Question: I am overlaying a world map from the 'maps' package onto a 'ggplot2' raster geometry. However, this raster is not centered on the prime meridian (0 deg), but on 180 deg (roughly the Bering Sea and the Pacific). The following code gets the map and recenters the map on 180 degree:
'''
require(maps)
world_map = data.frame(map(plot=FALSE)[c("x","y")])
names(world_map) = c("lon","lat")
world_map = within(world_map, {
lon = ifelse(lon < 0, lon + 360, lon)
})
ggplot(aes(x = lon, y = lat), data = world_map) + geom_path()
'''
which yields the following output:

Quite obviously there are the lines draw between polygons that are on one end or the other of the prime meridian. My current solution is to replace points close to the prime meridian by NA, replacing the 'within' call above by:
'''
world_map = within(world_map, {
lon = ifelse(lon < 0, lon + 360, lon)
lon = ifelse((lon < 1) | (lon > 359), NA, lon)
})
ggplot(aes(x = lon, y = lat), data = world_map) + geom_path()
'''
Which leads to the correct image. I now have a number of question:
1. There must be a better way of centering the map on another meridian. I tried using the orientation parameter in map, but setting this to orientation = c(0,180,0) did not yield the correct result, in fact it did not change anything to the result object (all.equal yielded TRUE).
2. Getting rid of the horizontal stripes should be possible without deleting some of the polygons. It might be that solving point 1. also solves this point.
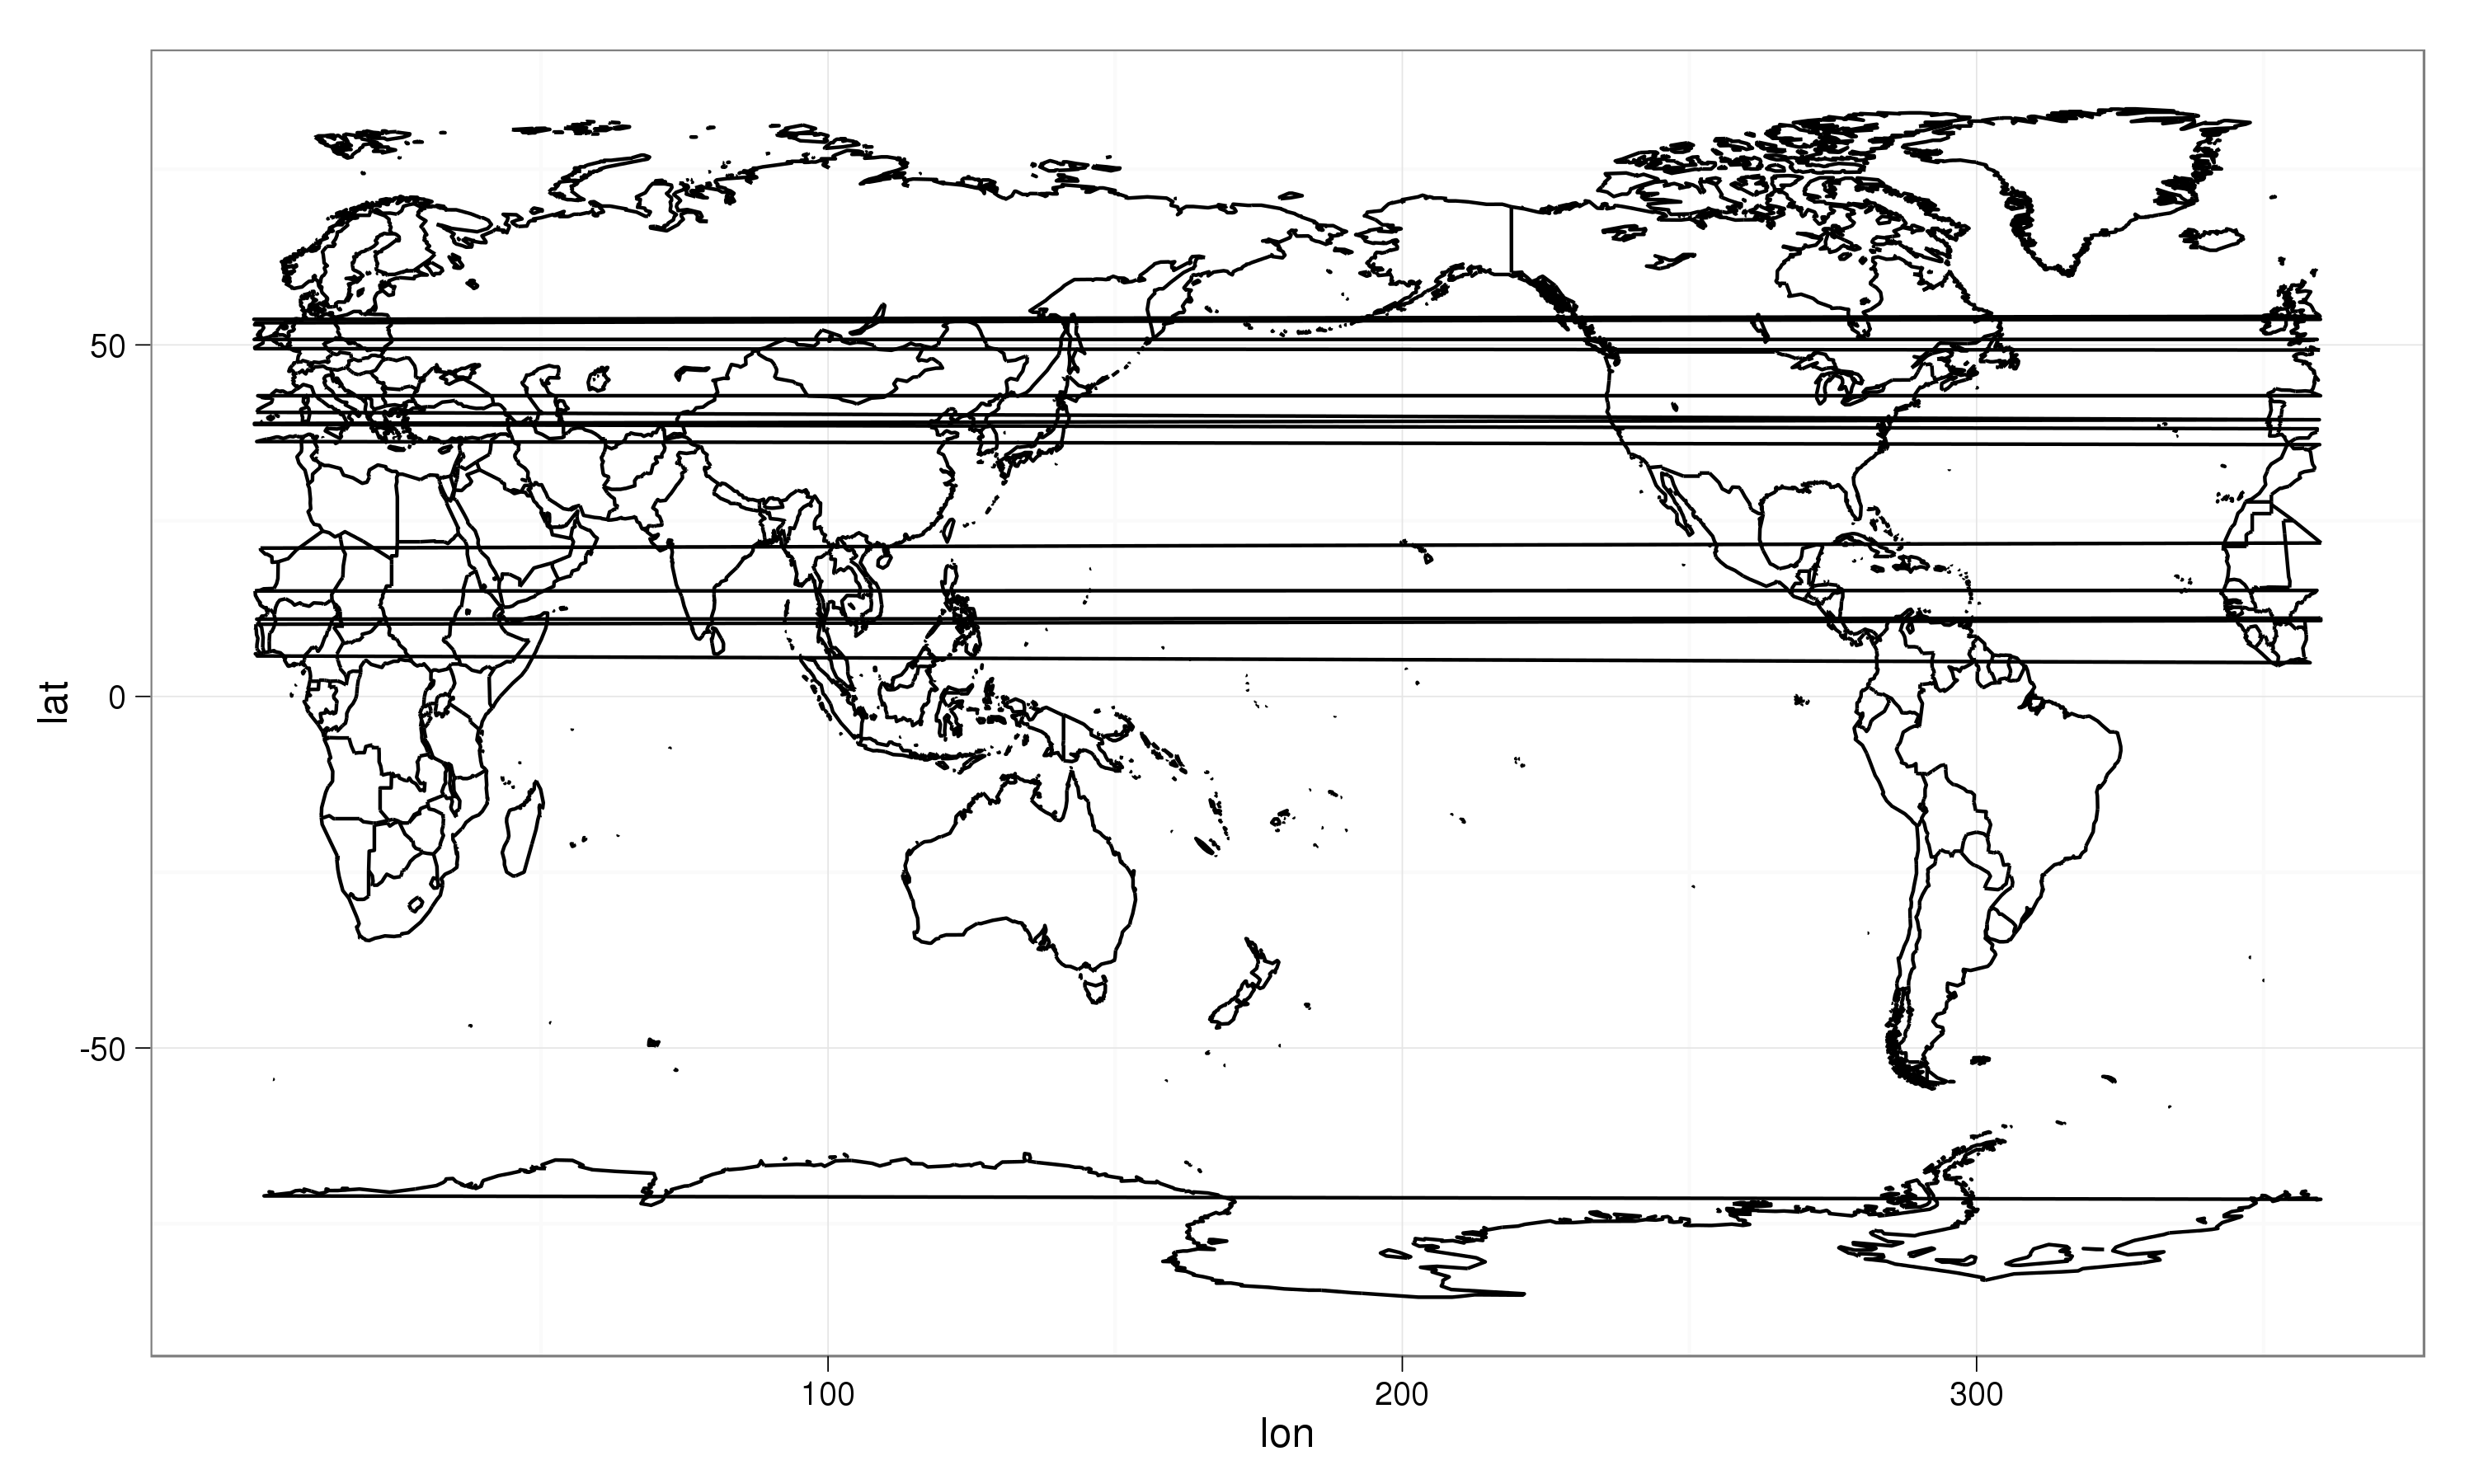
Answer: Here's a different approach. It works by:
1. Converting the world map from the maps package into a SpatialLines object with a geographical (lat-long) CRS.
2. Projecting the SpatialLines map into the Plate Caree (aka Equidistant Cylindrical) projection centered on the Prime Meridian. (This projection is very similar to a geographical mapping).
3. Cutting in two segments that would otherwise be clipped by left and right edges of the map. (This is done using topological functions from the rgeos package.)
4. Reprojecting to a Plate Caree projection centered on the desired meridian (lon_0 in terminology taken from the PROJ_4 program used by spTransform() in the rgdal package).
5. Identifying (and removing) any remaining 'streaks'. I automated this by searching for lines that cross g.e. two of three widely separated meridians. (This also uses topological functions from the rgeos package.)
This is obviously a lot of work, but leaves one with maps that are minimally truncated, and can be easily reprojected using 'spTransform()'. To overlay these on top of raster images with 'base' or 'lattice' graphics, I first reproject the rasters, also using 'spTransform()'. If you need them, grid lines and labels can likewise be projected to match the 'SpatialLines' map.
---
'''
library(sp)
library(maps)
library(maptools) ## map2SpatialLines(), pruneMap()
library(rgdal) ## CRS(), spTransform()
library(rgeos) ## readWKT(), gIntersects(), gBuffer(), gDifference()
## Convert a "maps" map to a "SpatialLines" map
makeSLmap <- function() {
llCRS <- CRS("+proj=longlat +ellps=WGS84")
wrld <- map("world", interior = FALSE, plot=FALSE,
xlim = c(-179, 179), ylim = c(-89, 89))
wrld_p <- pruneMap(wrld, xlim = c(-179, 179))
map2SpatialLines(wrld_p, proj4string = llCRS)
}
## Clip SpatialLines neatly along the antipodal meridian
sliceAtAntipodes <- function(SLmap, lon_0) {
## Preliminaries
long_180 <- (lon_0 %% 360) - 180
llCRS <- CRS("+proj=longlat +ellps=WGS84") ## CRS of 'maps' objects
eqcCRS <- CRS("+proj=eqc")
## Reproject the map into Equidistant Cylindrical/Plate Caree projection
SLmap <- spTransform(SLmap, eqcCRS)
## Make a narrow SpatialPolygon along the meridian opposite lon_0
L <- Lines(Line(cbind(long_180, c(-89, 89))), ID="cutter")
SL <- SpatialLines(list(L), proj4string = llCRS)
SP <- gBuffer(spTransform(SL, eqcCRS), 10, byid = TRUE)
## Use it to clip any SpatialLines segments that it crosses
ii <- which(gIntersects(SLmap, SP, byid=TRUE))
# Replace offending lines with split versions
# (but skip when there are no intersections (as, e.g., when lon_0 = 0))
if(length(ii)) {
SPii <- gDifference(SLmap[ii], SP, byid=TRUE)
SLmap <- rbind(SLmap[-ii], SPii)
}
return(SLmap)
}
## re-center, and clean up remaining streaks
recenterAndClean <- function(SLmap, lon_0) {
llCRS <- CRS("+proj=longlat +ellps=WGS84") ## map package's CRS
newCRS <- CRS(paste("+proj=eqc +lon_0=", lon_0, sep=""))
## Recenter
SLmap <- spTransform(SLmap, newCRS)
## identify remaining 'scratch-lines' by searching for lines that
## cross 2 of 3 lines of longitude, spaced 120 degrees apart
v1 <-spTransform(readWKT("LINESTRING(-62 -89, -62 89)", p4s=llCRS), newCRS)
v2 <-spTransform(readWKT("LINESTRING(58 -89, 58 89)", p4s=llCRS), newCRS)
v3 <-spTransform(readWKT("LINESTRING(178 -89, 178 89)", p4s=llCRS), newCRS)
ii <- which((gIntersects(v1, SLmap, byid=TRUE) +
gIntersects(v2, SLmap, byid=TRUE) +
gIntersects(v3, SLmap, byid=TRUE)) >= 2)
SLmap[-ii]
}
## Put it all together:
Recenter <- function(lon_0 = -100, grid=FALSE, ...) {
SLmap <- makeSLmap()
SLmap2 <- sliceAtAntipodes(SLmap, lon_0)
recenterAndClean(SLmap2, lon_0)
}
## Try it out
par(mfrow=c(2,2), mar=rep(1, 4))
plot(Recenter(-90), col="grey40"); box() ## Centered on 90w
plot(Recenter(0), col="grey40"); box() ## Centered on prime meridian
plot(Recenter(90), col="grey40"); box() ## Centered on 90e
plot(Recenter(180), col="grey40"); box() ## Centered on International Date Line
'''